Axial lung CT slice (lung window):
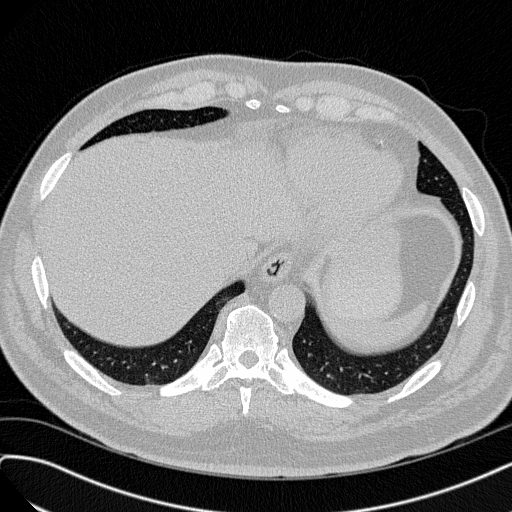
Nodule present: no